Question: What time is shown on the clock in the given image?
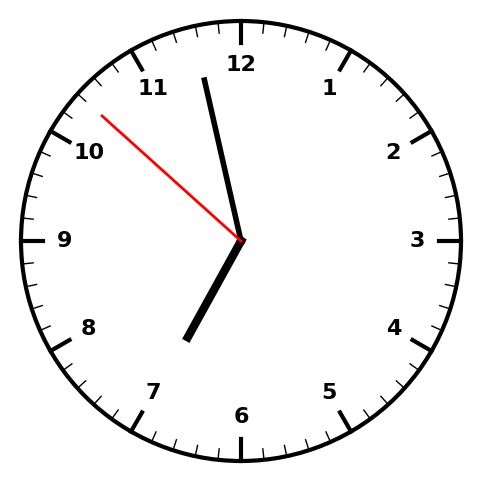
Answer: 06:57:52